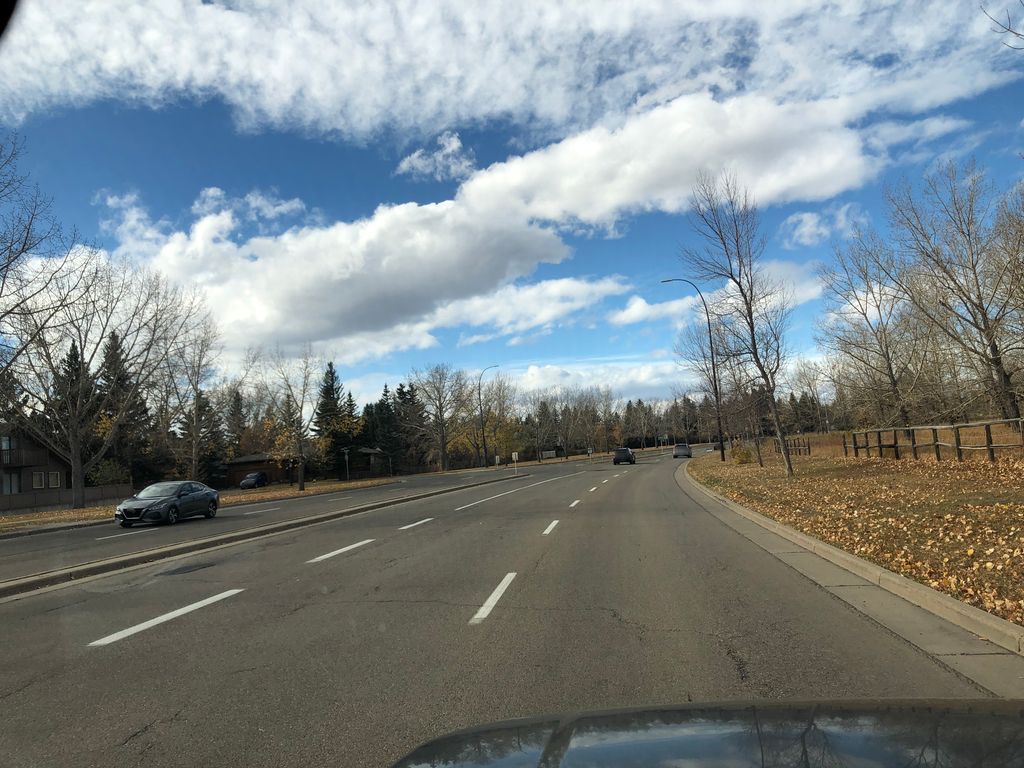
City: calgary